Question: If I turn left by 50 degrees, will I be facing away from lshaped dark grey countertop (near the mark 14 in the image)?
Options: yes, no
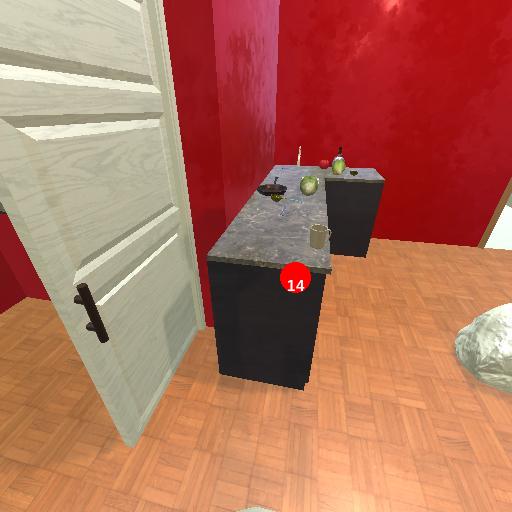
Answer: yes